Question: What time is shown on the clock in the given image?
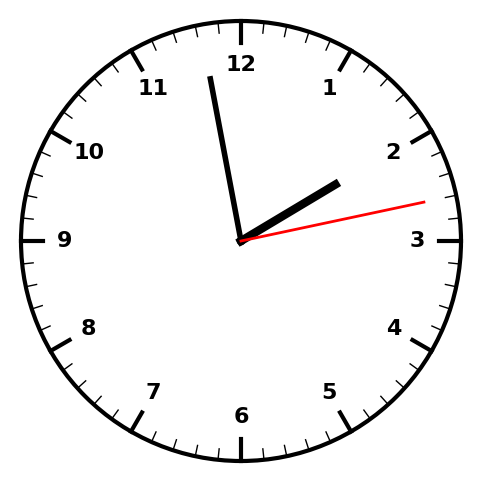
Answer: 01:58:13